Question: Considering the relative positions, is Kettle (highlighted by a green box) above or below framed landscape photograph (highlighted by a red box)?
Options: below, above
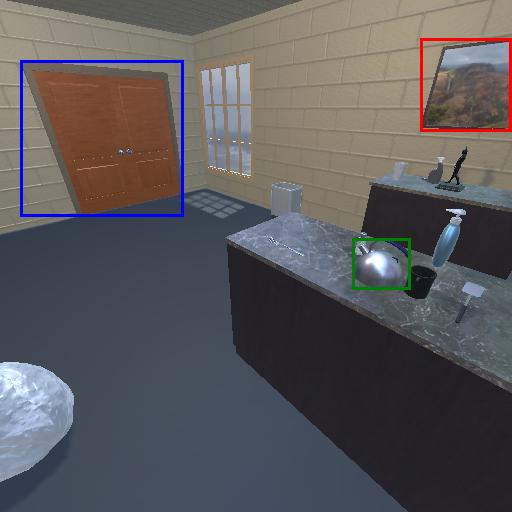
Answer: below